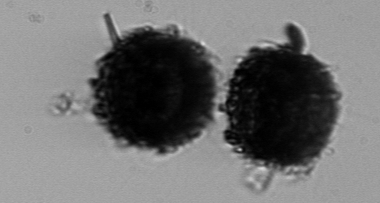
Label: Thalassiosira_TAG_external_detritus